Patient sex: F
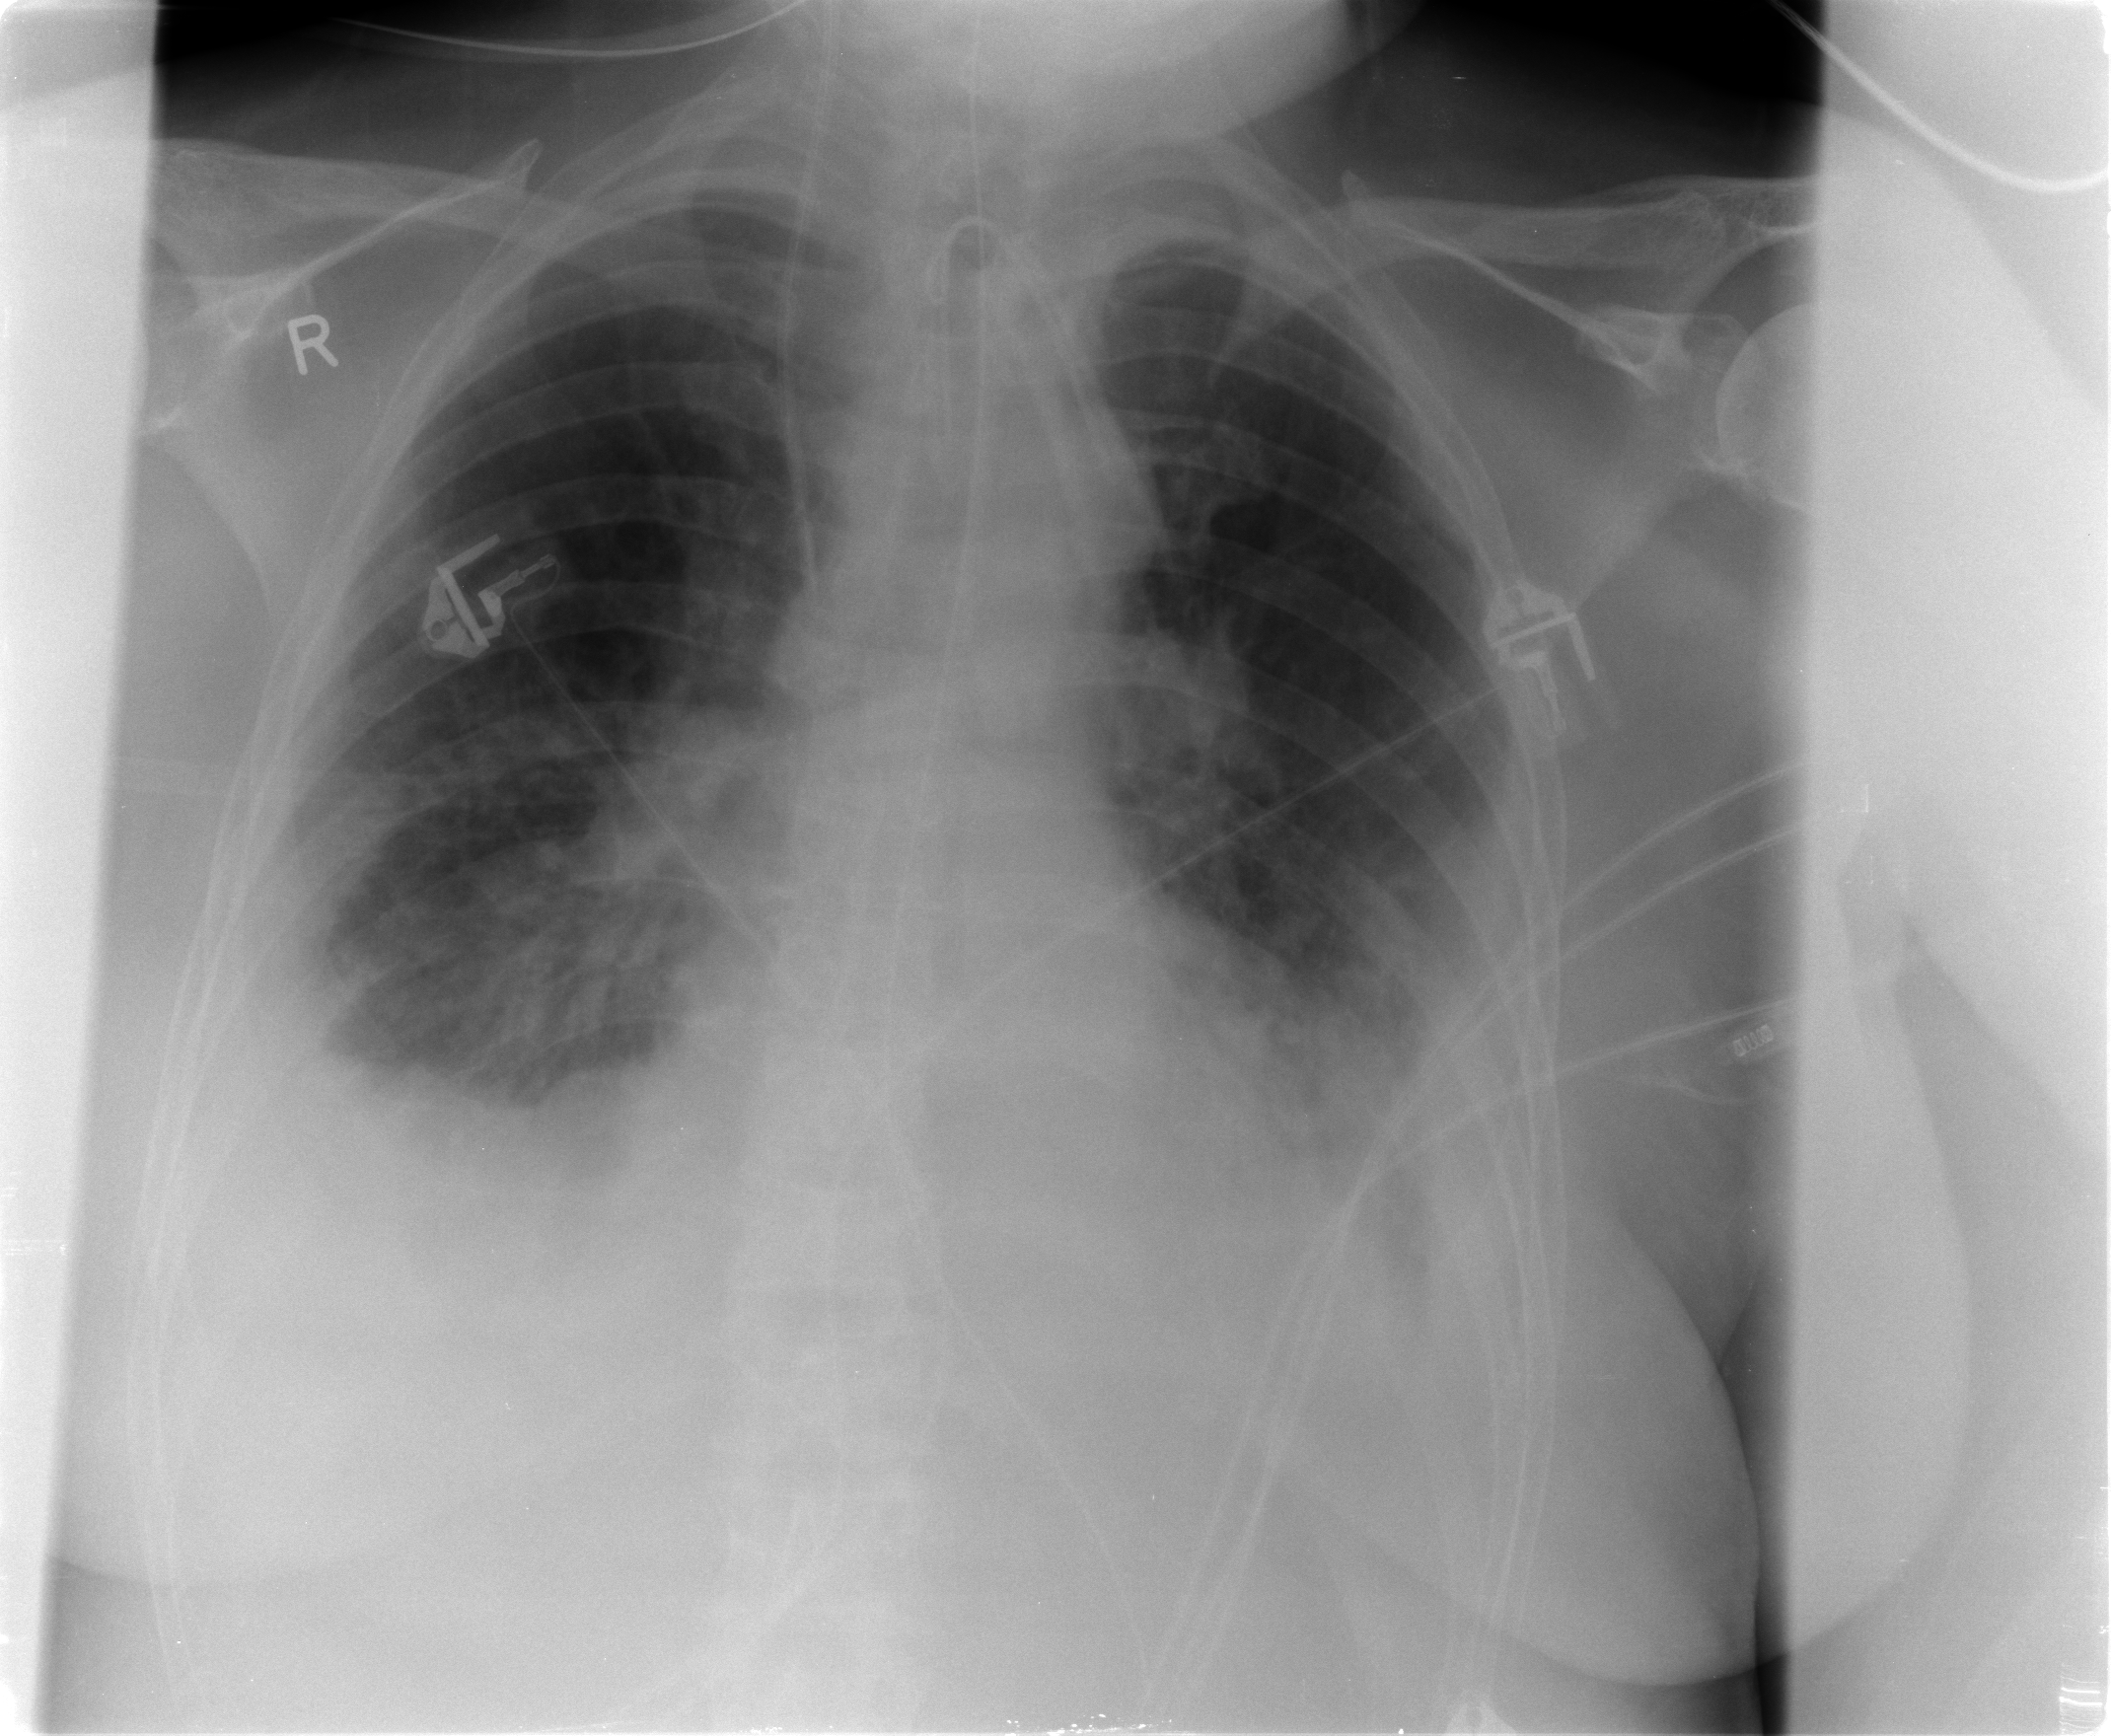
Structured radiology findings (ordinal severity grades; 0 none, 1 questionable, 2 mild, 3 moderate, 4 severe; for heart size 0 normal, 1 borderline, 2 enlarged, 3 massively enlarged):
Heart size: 1
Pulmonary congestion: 2
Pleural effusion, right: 2
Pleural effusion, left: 2
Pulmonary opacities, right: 2
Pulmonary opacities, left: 2
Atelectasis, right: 2
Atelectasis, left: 2